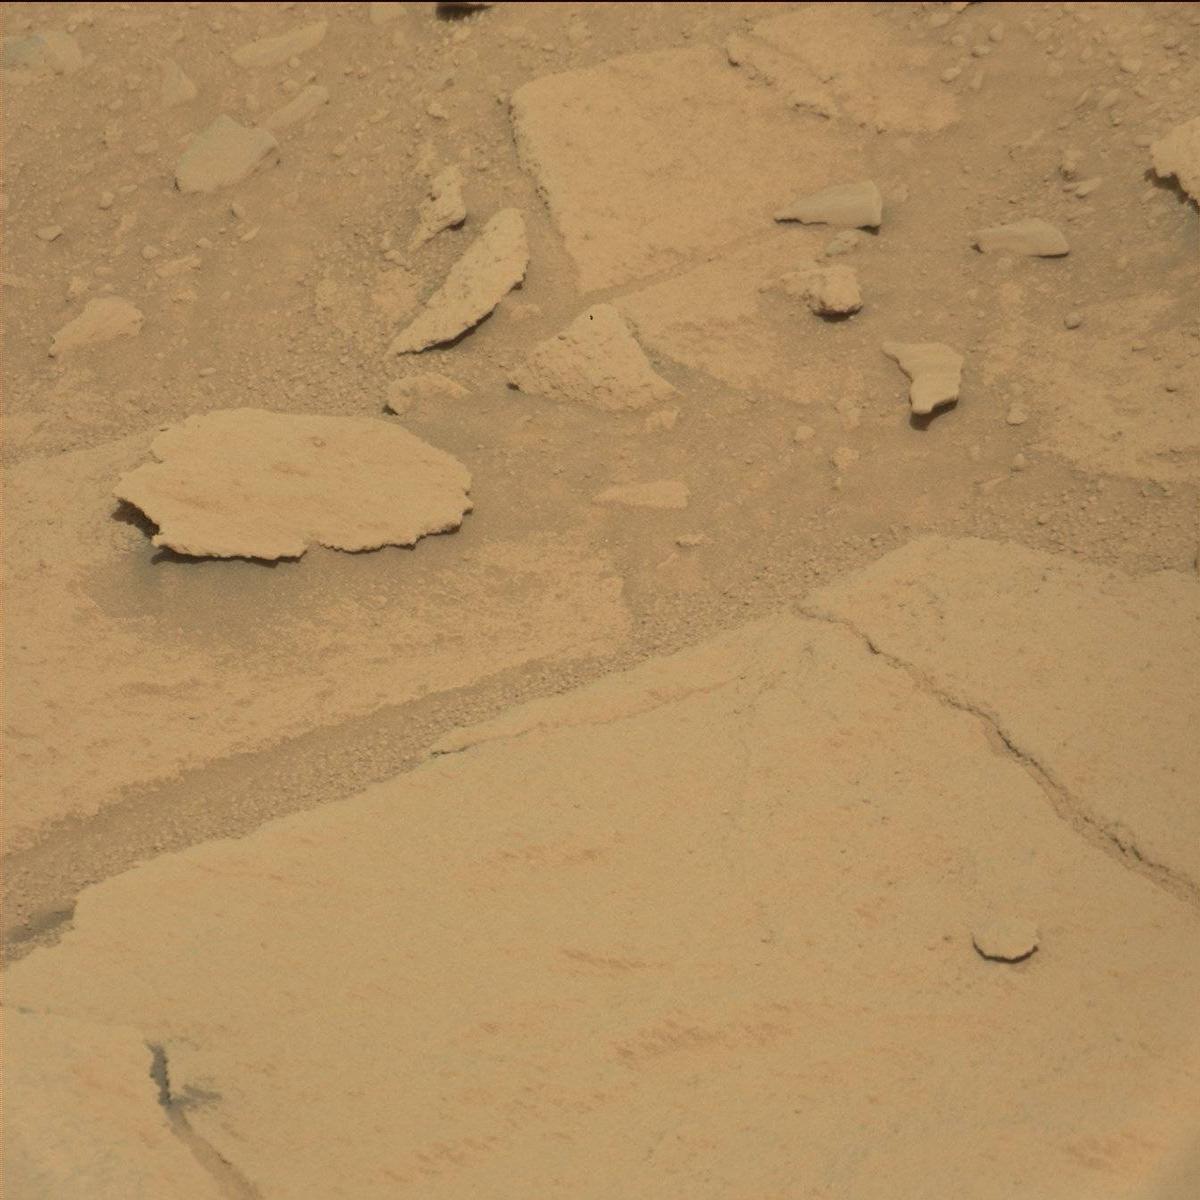
Terrain classes present: Bedrock, Rock, Sand / Soil